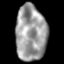
Tissue: lung
Cell type: Epithelial cells
Senescence score: 0.1744
Nuclear area (px): 1701
Mean DAPI intensity: 155.49